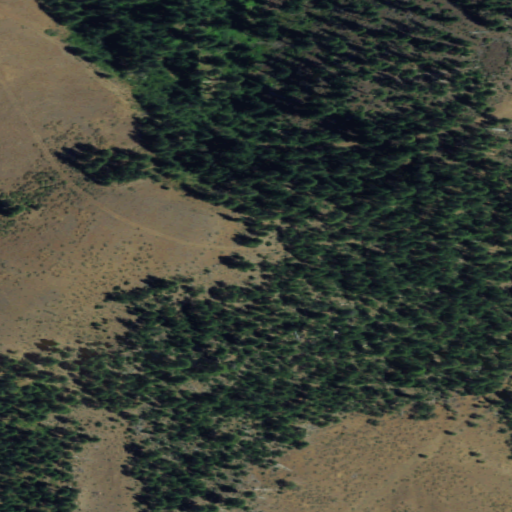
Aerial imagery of ridge(s) in Washington named Quin Sins Ridge containing evergreen forest, shrub, grassland, low intensity development, and open development